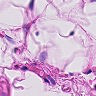
Metastatic tissue present: no